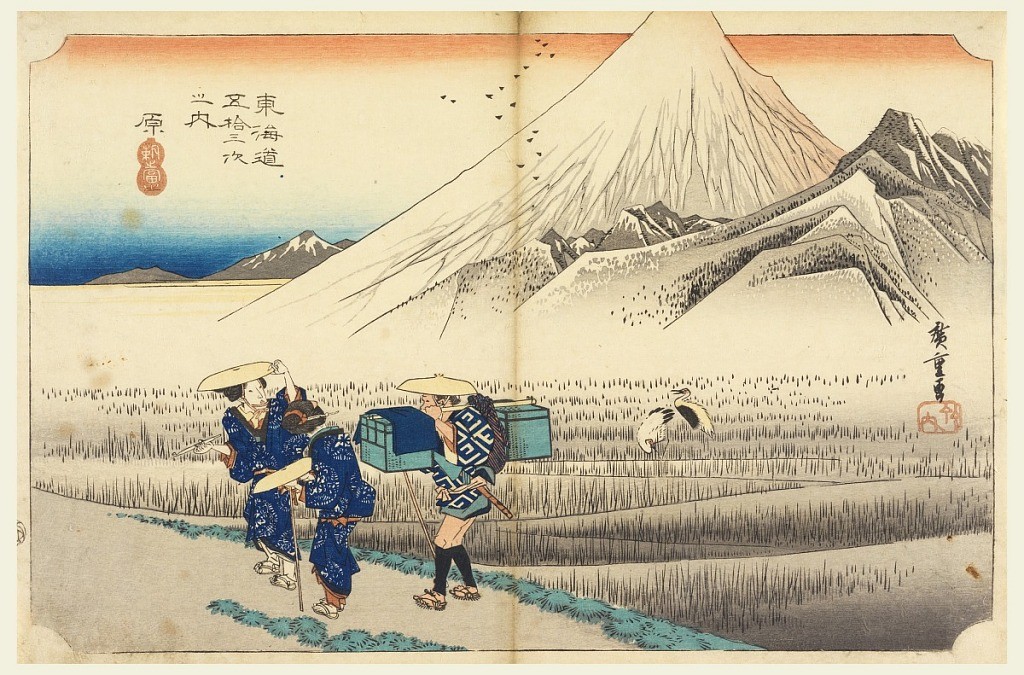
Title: Hara, Fuji at Daybreak, in The Fifty-Three Stations of the Tokaido Road (Tokaido Gojusan Tsugi-no Uchi)
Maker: Ando Hiroshige, Japanese, 1797–1858
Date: ca. 1834
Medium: Woodblock print in colored ink on paper
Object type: Print
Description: Fuji rising from a group of lower peaks on the far side of rice fields; its peak going above the upper line of the frame line. In the foreground, two women and a porter pass along the road to the left. Two cranes in the rice field.